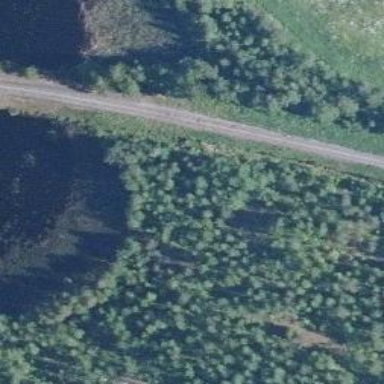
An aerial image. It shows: Disused railway with continuous rails.